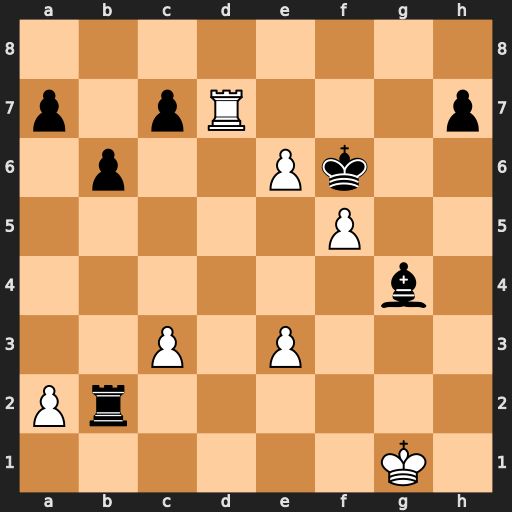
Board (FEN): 8/p1pR3p/1p2Pk2/5P2/6b1/2P1P3/Pr6/6K1
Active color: w
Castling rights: -
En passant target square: -
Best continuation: Rf7+ Kg5 e7 Kh4 e8=Q